Question: I have declared this list:
'''
public ObservableCollection<Order> Orders { get; set; }
'''
and then tried to create an object and add it to the list here:
'''
Order curOrder = new Order(method, category, surchargeYesRadio.Checked, double.Parse(numTxt.Text));
Orders.Add(curOrder);
'''
but for some strange reason, on the second line, it's throwing a null reference exception and breaking the program. I looked at my local variables and it shows it as having set values and everything. A screenshot is below:

Thanks in advance. I'm really confused.
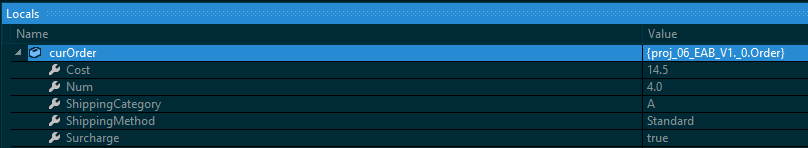
Answer: Probably it is 'Orders' that is null, not 'curOrder'.